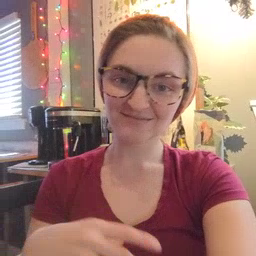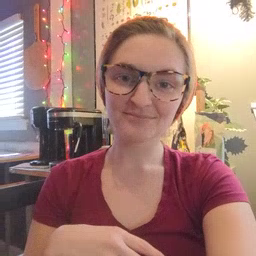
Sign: like